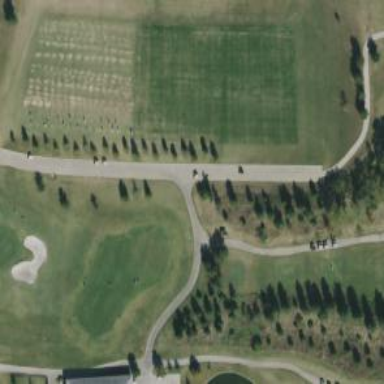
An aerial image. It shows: Golf cartpath that is also road path.